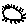
Label: sun